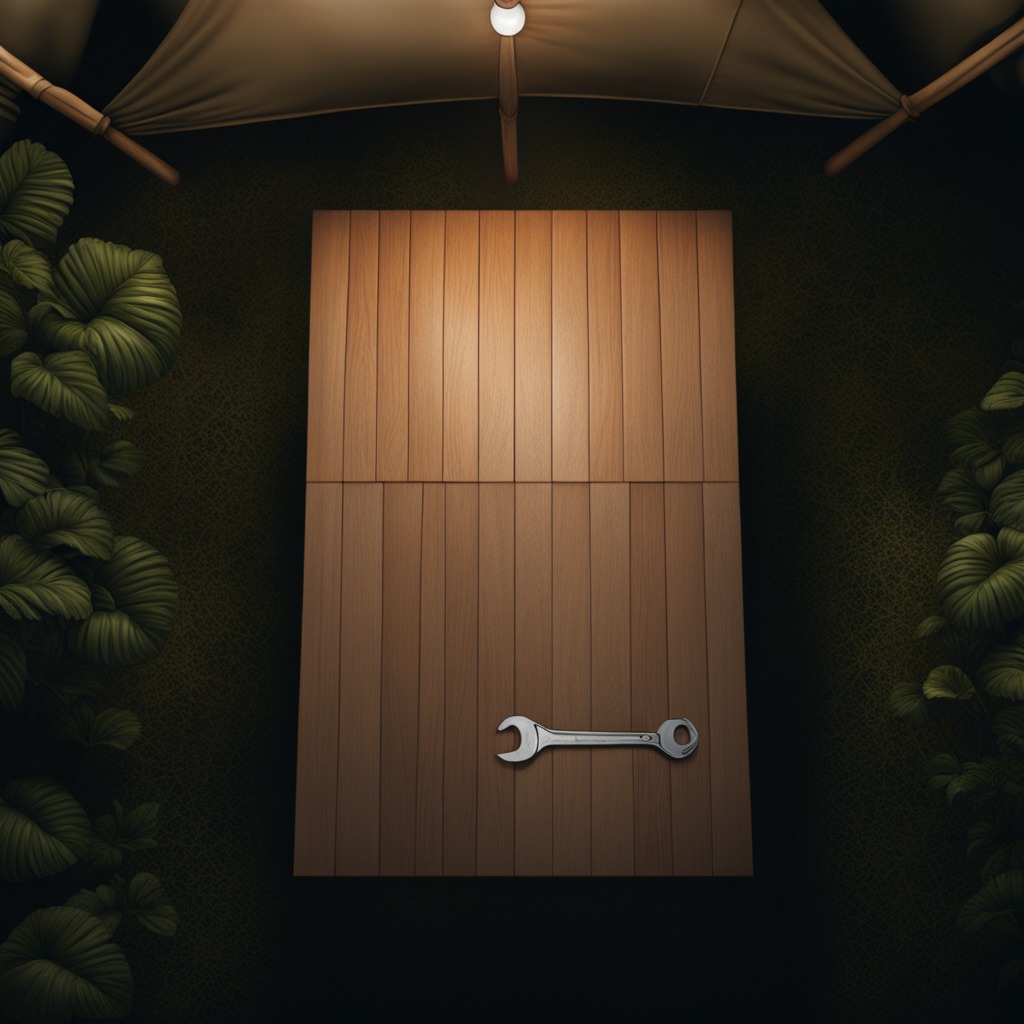
An wrench is lying on a wooden table inside a jungle field workshop tent at night.